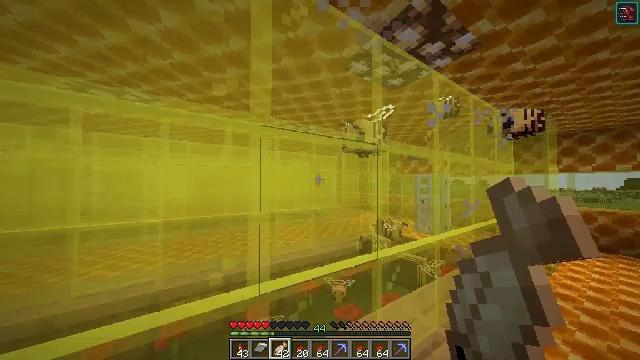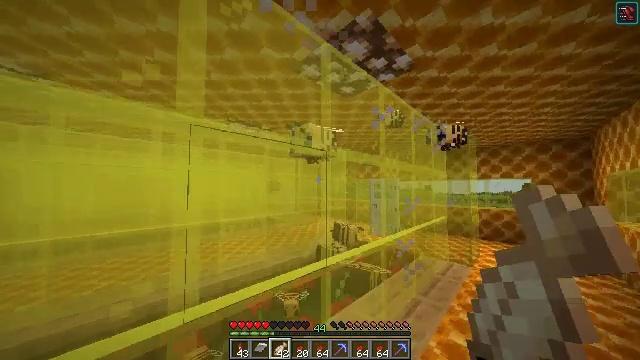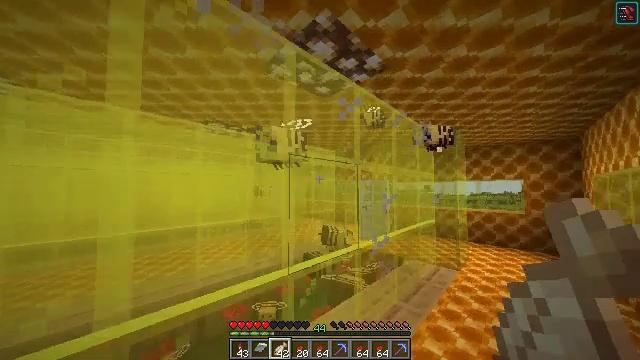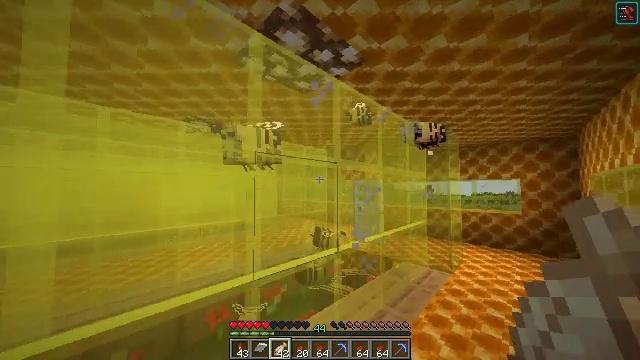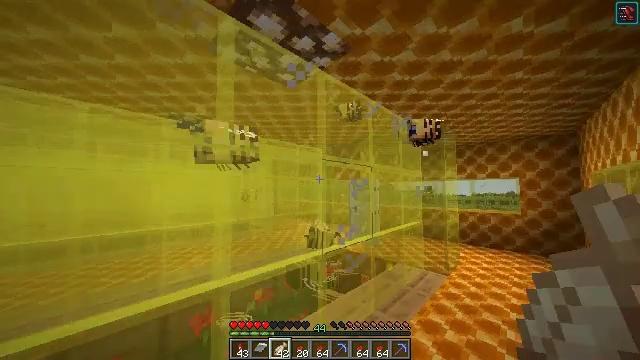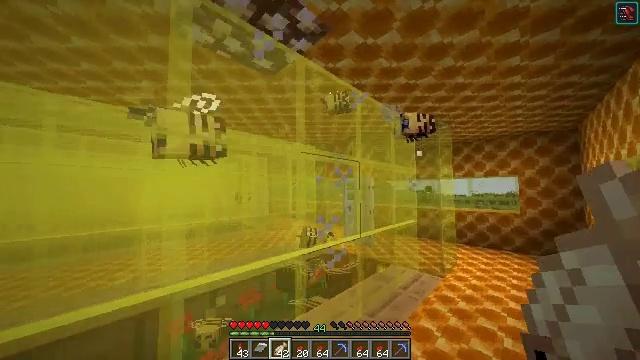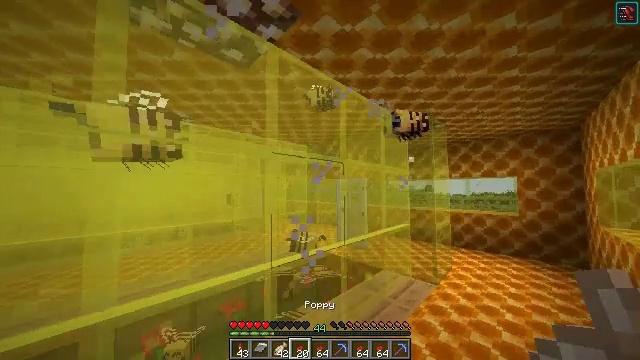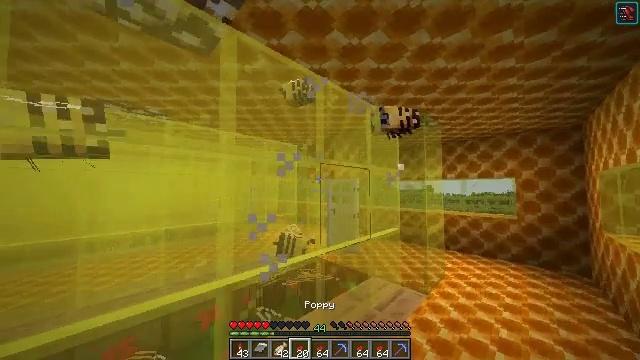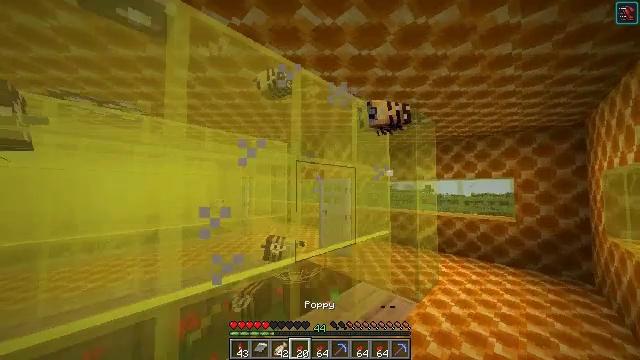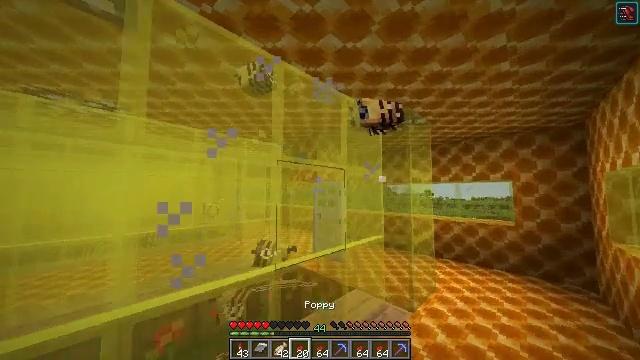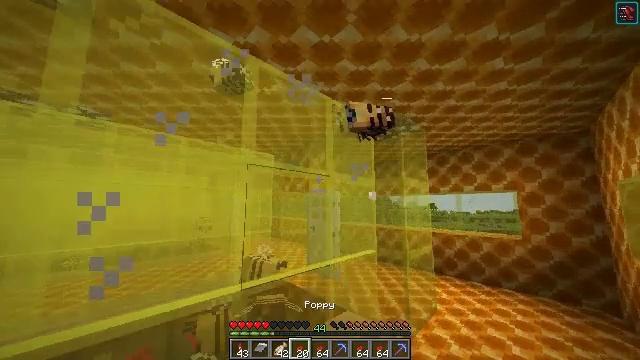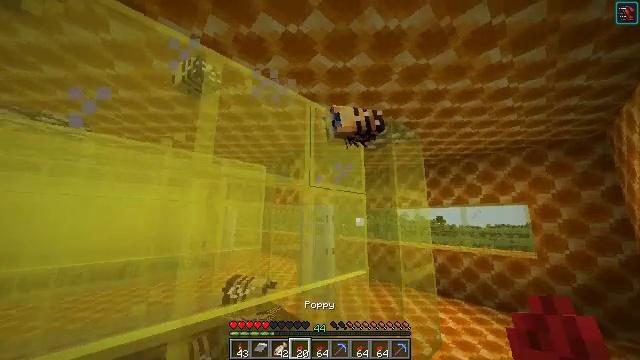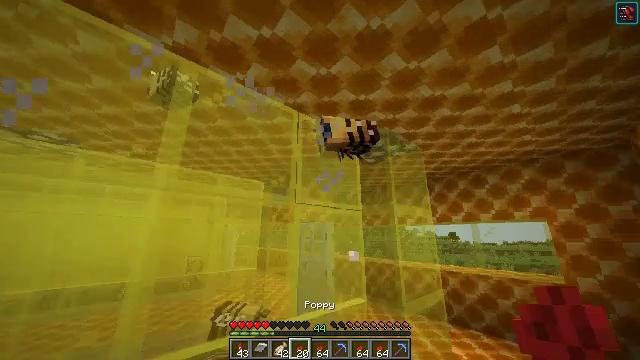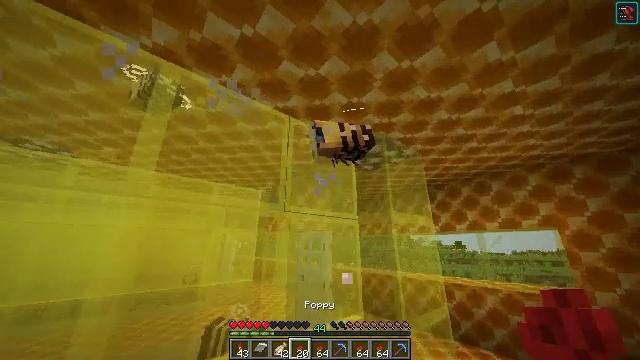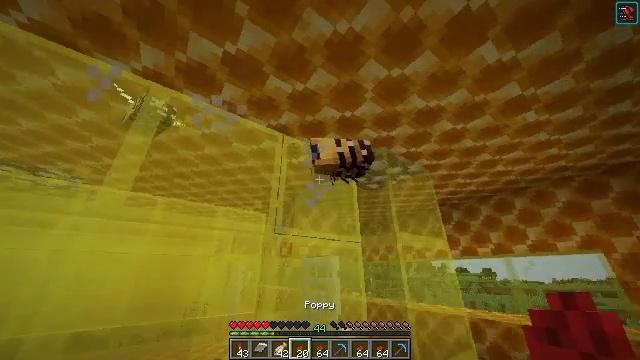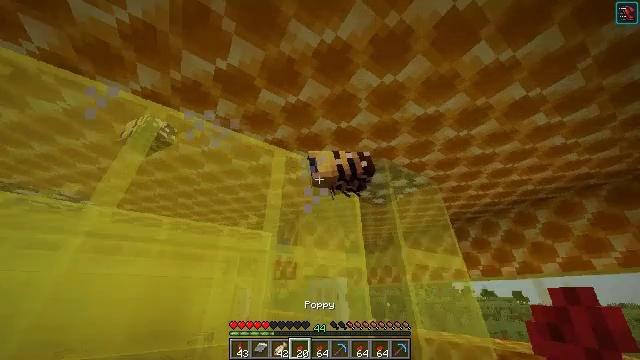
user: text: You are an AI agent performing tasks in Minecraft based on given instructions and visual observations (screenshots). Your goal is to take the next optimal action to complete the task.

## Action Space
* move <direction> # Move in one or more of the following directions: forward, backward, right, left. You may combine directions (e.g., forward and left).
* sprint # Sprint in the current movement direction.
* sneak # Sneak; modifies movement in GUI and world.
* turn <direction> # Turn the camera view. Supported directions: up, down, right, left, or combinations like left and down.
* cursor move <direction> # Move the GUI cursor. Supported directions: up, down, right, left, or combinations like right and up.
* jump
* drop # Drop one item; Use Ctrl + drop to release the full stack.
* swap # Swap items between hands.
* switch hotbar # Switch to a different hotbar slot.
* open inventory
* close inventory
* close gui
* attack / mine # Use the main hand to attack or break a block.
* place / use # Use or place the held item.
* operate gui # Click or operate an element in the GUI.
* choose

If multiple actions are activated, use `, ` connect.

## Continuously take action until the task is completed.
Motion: motion action
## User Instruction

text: Form a honey block with honey bottles in the grid.
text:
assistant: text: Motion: move right, turn right and up
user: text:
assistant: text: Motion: move right
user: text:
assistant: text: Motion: move forward and move right
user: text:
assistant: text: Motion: move forward and move right
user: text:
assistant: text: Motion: move forward and move right
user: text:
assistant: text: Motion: move forward and move right
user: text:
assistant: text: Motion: move forward and move right
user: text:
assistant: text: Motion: move forward and move right
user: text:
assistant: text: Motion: move forward and move right
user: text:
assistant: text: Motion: move forward and move right, turn up
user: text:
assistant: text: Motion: move forward and move right, turn left and up
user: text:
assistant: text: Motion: move forward and move right, turn left and up
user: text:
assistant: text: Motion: move forward and move right, turn up
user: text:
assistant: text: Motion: turn left and up
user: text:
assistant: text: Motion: turn left and up
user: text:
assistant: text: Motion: turn left and up
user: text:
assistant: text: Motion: turn up
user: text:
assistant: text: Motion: turn up
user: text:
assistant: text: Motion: no_op
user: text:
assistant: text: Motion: no_op
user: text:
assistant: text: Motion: turn right
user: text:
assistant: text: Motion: turn right
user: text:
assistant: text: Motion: use / place
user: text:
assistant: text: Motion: use / place
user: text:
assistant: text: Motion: no_op
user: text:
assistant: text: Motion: no_op
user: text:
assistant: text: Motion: no_op
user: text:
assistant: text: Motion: no_op
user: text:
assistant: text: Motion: no_op
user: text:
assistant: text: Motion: no_op